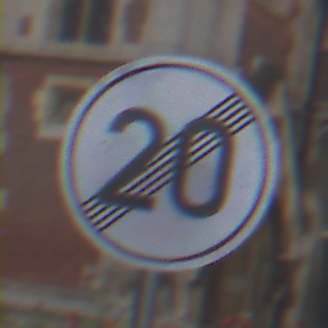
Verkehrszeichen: EndeGeschwindigkeit20
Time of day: Midday
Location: Outdoor (Urban)
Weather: Overcast
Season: NotSpecified
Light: Natural